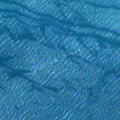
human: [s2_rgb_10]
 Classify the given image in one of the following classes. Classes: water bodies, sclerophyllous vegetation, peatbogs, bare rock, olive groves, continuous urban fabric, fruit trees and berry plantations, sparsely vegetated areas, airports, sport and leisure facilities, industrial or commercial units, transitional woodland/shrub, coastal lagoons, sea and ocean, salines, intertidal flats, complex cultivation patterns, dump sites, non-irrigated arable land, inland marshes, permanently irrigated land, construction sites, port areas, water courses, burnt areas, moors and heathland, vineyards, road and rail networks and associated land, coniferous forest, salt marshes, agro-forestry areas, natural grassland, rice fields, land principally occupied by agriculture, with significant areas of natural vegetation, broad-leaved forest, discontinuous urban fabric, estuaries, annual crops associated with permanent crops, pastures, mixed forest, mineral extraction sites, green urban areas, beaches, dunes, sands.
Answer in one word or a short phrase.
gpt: sea and ocean